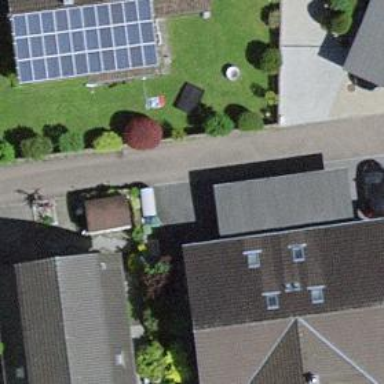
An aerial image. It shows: Simple house.